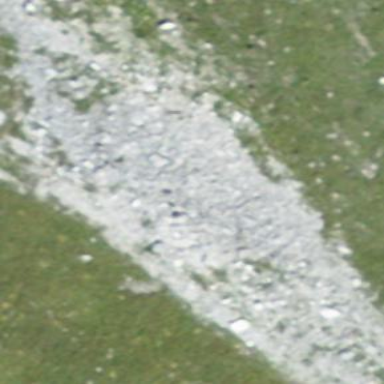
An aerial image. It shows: Natural scree.